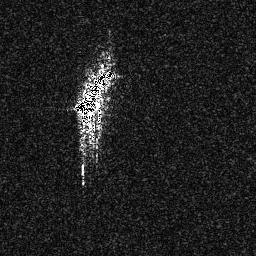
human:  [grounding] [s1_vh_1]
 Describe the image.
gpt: In the satellite image, there is  <ref>1 large ship </ref> <box>[[28, 24, 46, 46, 0]]</box> located at center.